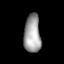
Tissue: lung
Cell type: Endothelial cells
Senescence score: 0.5606
Nuclear area (px): 625
Mean DAPI intensity: 159.859